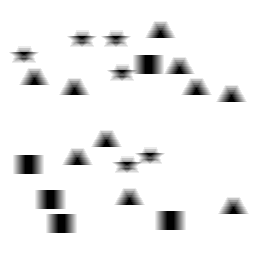
Squares: 5
Triangles: 10
Stars: 6
Total shapes: 21